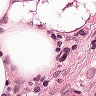
Metastatic tissue present: no